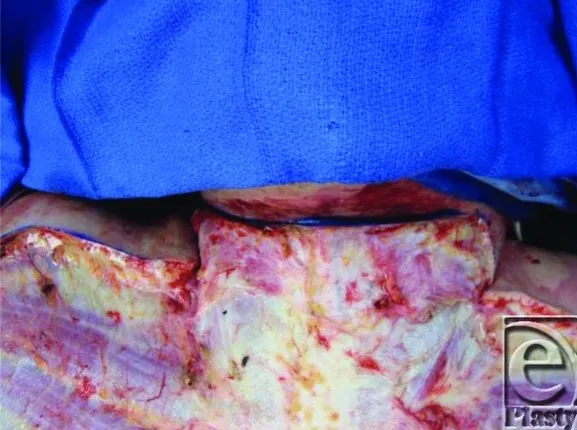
Fascial excision of neck.
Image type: medical_photograph (other_medical_photograph)